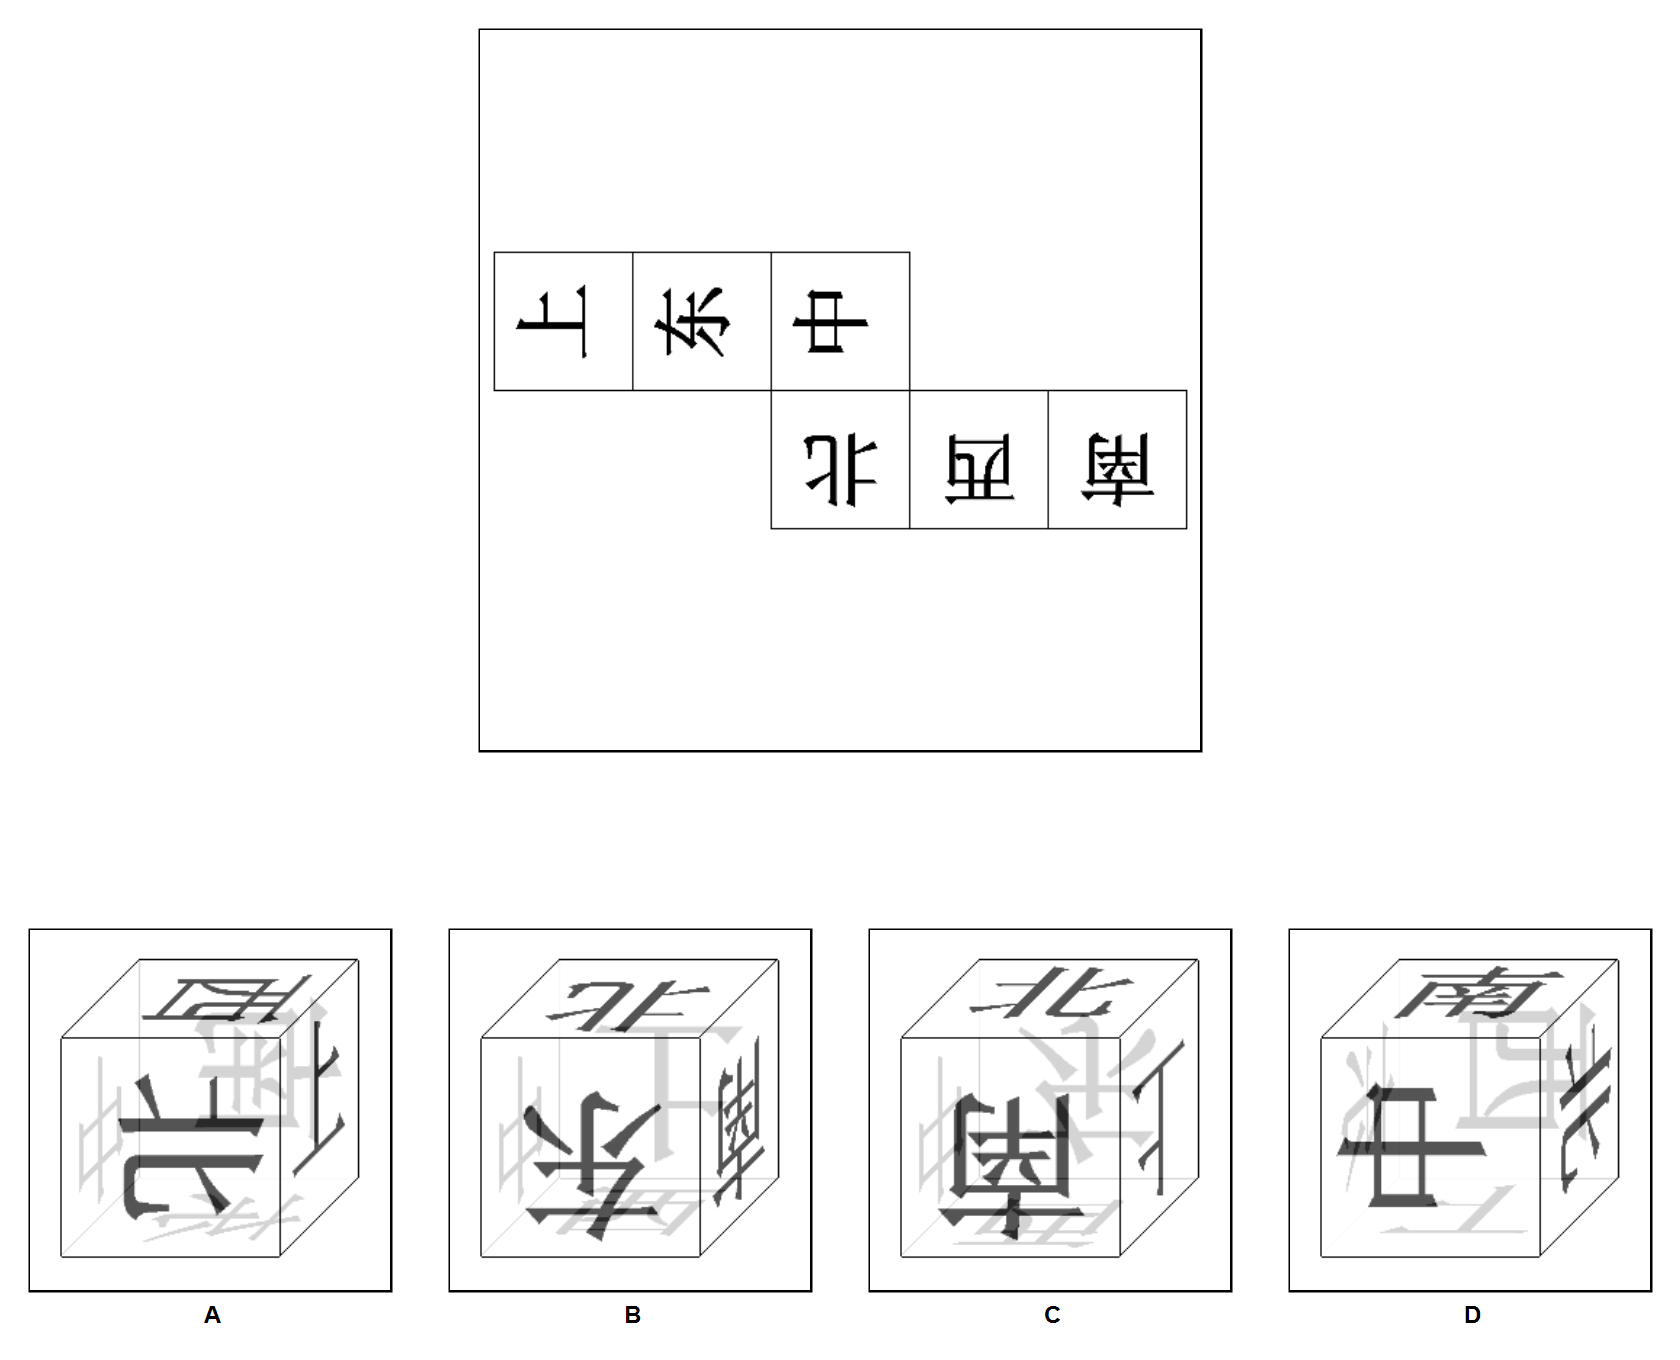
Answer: A